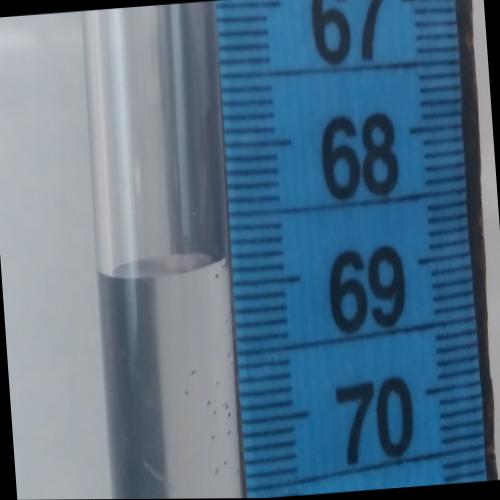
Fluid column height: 68.8 cm